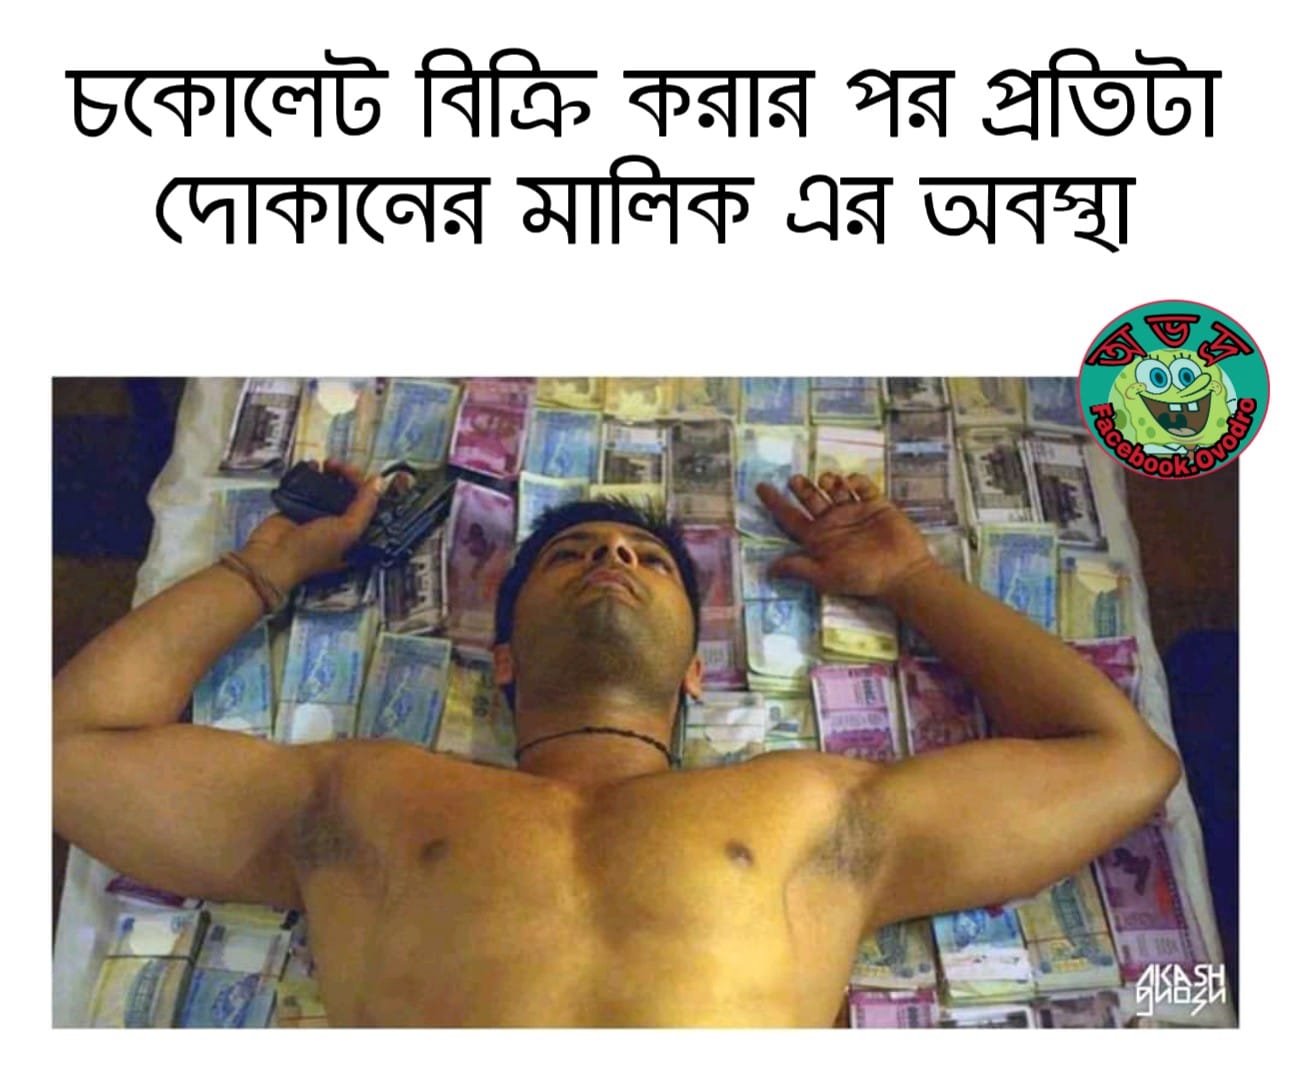
Text: চকোলেট বিক্রি করার পর প্রতিটা দোকানের মালিক এর অবস্থা
Label: Non Hate